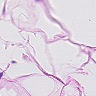
Metastatic tissue present: no